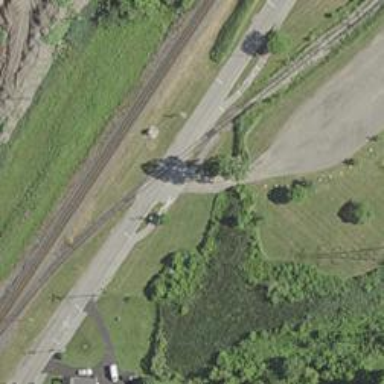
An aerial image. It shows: Railway level crossing.